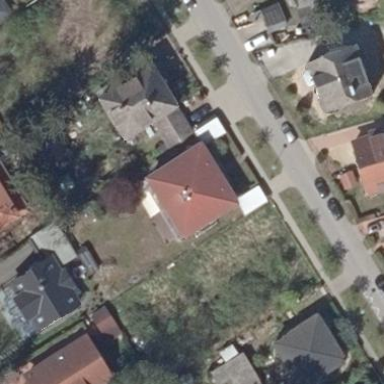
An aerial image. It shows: Detached building.